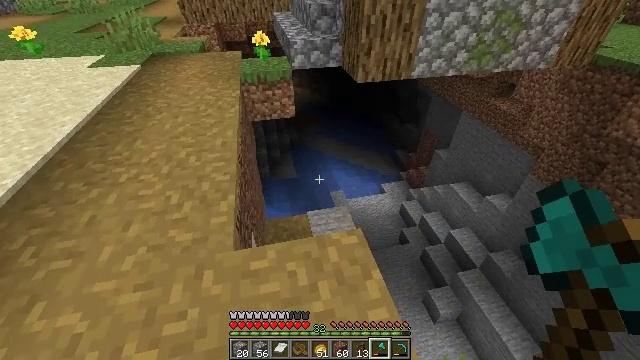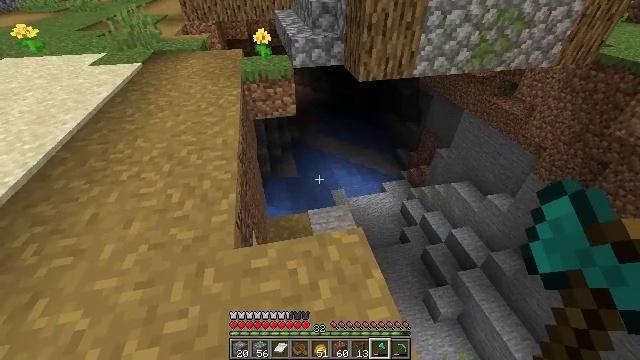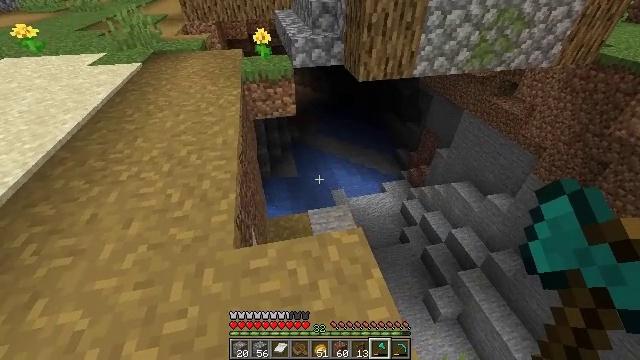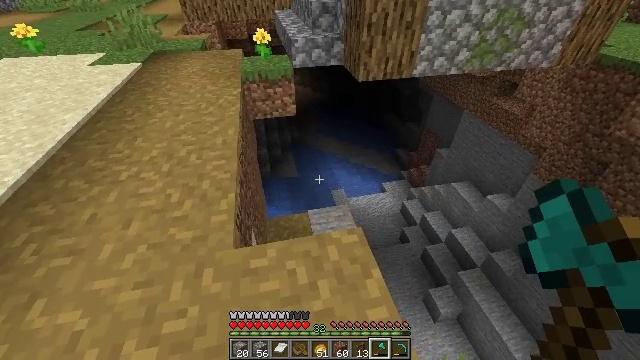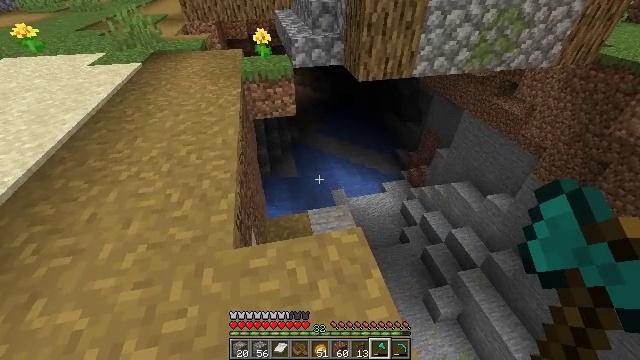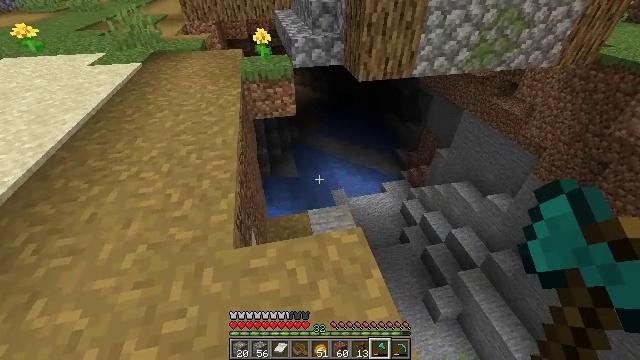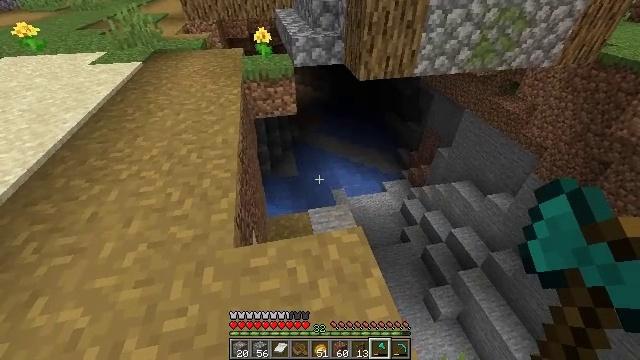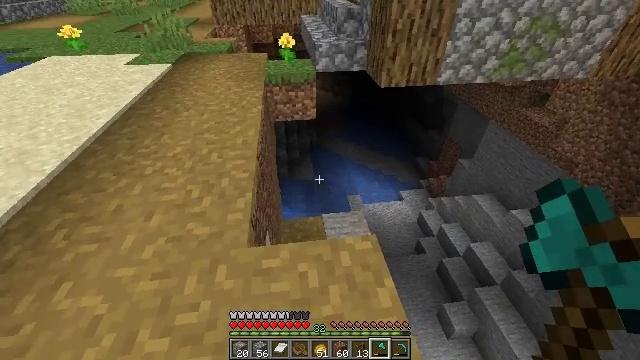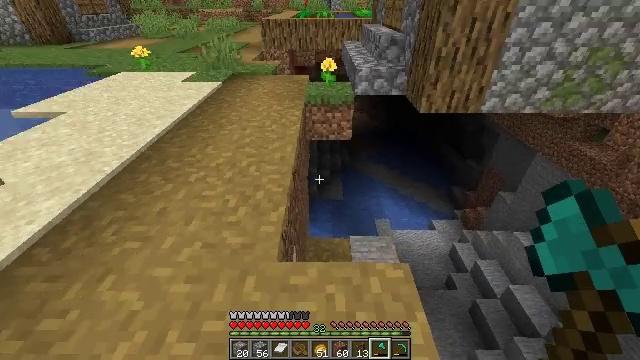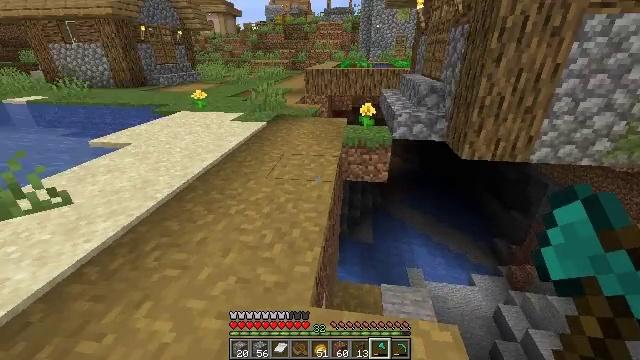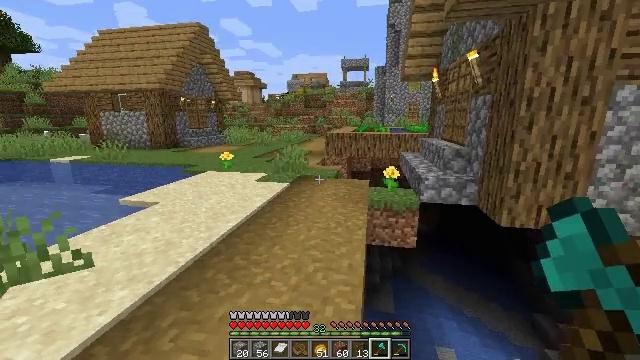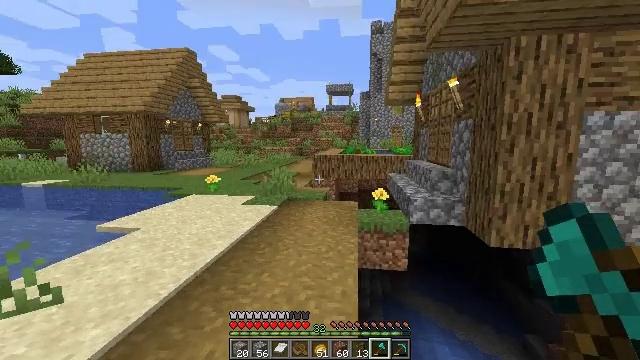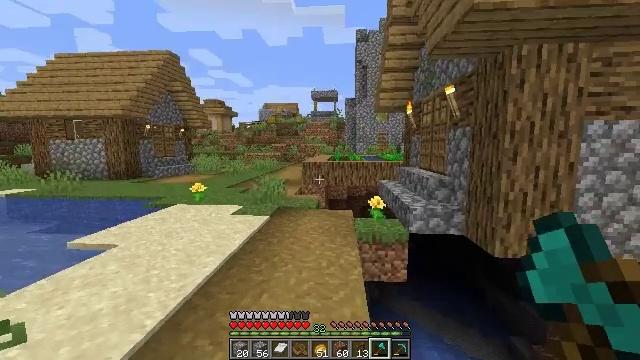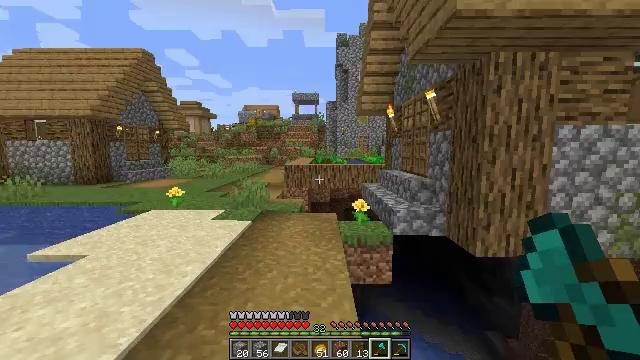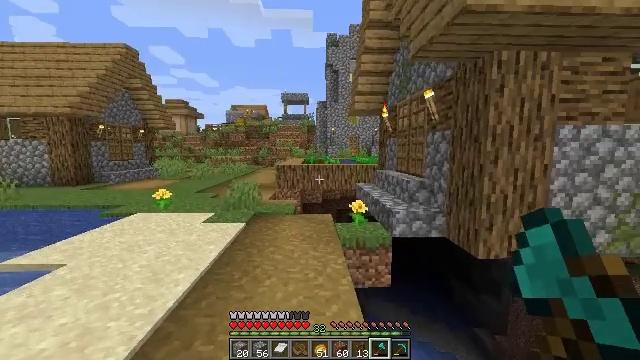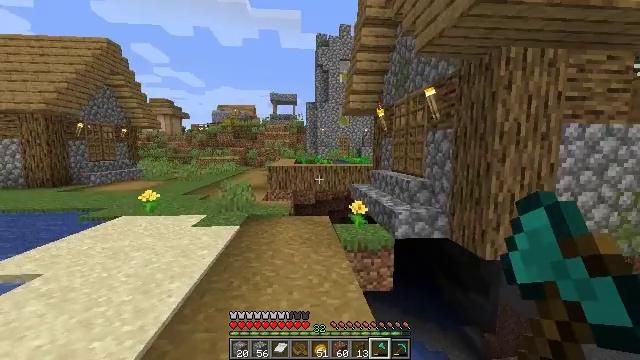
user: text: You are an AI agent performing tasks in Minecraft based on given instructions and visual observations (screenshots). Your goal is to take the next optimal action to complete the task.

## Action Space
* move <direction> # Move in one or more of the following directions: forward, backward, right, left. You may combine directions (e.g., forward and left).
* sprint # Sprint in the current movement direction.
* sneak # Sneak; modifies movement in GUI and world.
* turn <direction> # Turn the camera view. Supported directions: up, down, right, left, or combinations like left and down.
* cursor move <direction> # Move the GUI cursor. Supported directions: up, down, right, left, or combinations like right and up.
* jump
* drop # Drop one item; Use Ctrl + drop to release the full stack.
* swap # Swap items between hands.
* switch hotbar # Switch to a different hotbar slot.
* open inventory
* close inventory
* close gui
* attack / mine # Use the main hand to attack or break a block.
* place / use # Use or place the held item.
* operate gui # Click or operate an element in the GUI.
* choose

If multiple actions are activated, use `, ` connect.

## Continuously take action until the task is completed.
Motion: motion action
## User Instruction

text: Pull up beetroots from the soil.
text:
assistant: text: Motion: no_op
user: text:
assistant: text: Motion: no_op
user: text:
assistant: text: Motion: no_op
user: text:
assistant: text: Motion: no_op
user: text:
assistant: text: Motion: no_op
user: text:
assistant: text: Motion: no_op
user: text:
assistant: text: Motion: turn left and up
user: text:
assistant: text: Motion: move left, turn left and up
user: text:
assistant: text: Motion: move forward and move left, turn left and up
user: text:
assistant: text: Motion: move forward and move left, turn left and up
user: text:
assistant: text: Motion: move forward and move left, turn right and up
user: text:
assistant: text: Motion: move forward and move left, turn right and up
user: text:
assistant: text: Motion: move forward and move left, turn right
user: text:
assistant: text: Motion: move forward and move left, turn right
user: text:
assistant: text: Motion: move forward and move left, turn right
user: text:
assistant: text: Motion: move forward and move left, turn right
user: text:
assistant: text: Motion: move forward and move left, turn right
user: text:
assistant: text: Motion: move forward and move left, turn right
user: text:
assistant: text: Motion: move forward and move left, turn right
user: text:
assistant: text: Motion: move forward and move left, turn right and down
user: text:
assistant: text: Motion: move forward and move left, turn right
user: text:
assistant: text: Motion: move forward and move left
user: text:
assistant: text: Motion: move forward and move left
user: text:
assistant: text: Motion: move forward and move left, turn right
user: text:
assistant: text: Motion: move forward and move left, turn right
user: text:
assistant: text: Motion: move forward and move left
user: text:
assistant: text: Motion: move forward and move left
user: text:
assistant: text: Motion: move forward and move left
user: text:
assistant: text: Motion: move forward and move left, turn right
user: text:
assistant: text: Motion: move forward and move left, turn right